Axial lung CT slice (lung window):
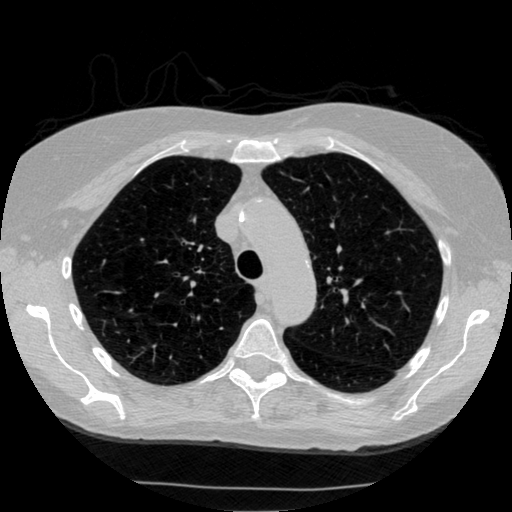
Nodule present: no